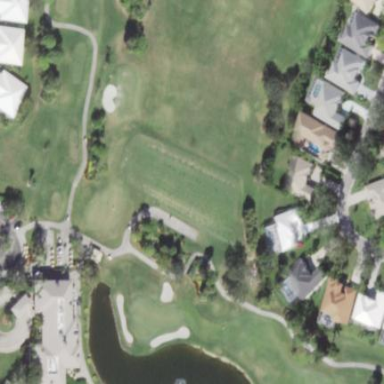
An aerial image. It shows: Grassy area designated as golf tee.